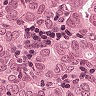
Metastatic tissue present: yes